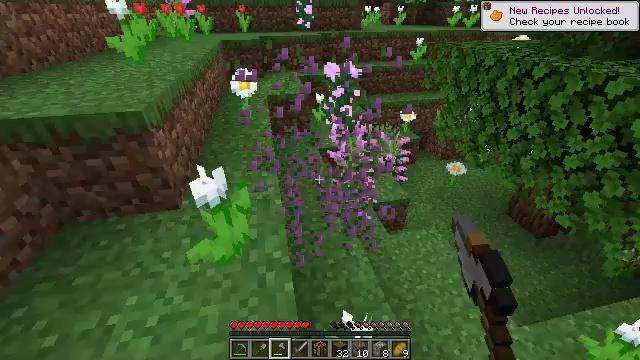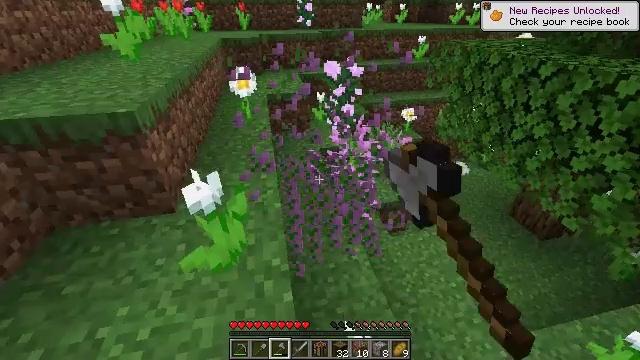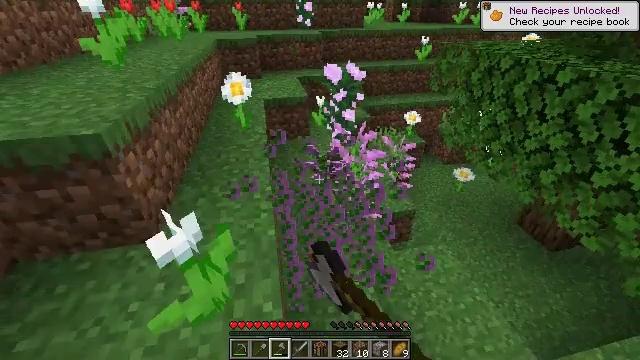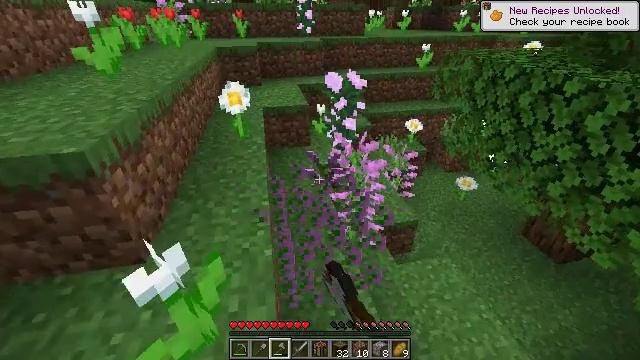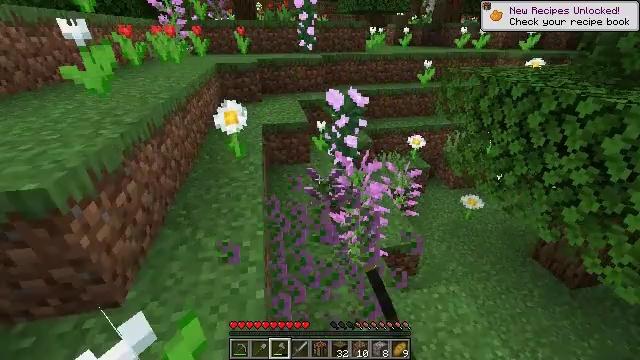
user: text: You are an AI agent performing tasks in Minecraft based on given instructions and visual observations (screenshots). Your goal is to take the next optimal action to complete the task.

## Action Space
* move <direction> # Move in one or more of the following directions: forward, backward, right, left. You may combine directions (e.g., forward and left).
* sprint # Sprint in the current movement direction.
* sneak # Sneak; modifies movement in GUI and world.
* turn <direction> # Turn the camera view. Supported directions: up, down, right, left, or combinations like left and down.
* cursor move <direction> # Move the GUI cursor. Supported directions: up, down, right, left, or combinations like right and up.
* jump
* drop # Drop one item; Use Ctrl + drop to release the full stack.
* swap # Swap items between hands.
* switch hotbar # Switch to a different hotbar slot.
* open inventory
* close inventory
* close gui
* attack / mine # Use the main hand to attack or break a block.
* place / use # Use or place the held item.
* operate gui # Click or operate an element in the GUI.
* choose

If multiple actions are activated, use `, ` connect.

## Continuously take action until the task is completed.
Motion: motion action
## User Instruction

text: Acquire a white tulip by mining it.
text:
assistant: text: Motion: move forward, attack / mine
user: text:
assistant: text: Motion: move forward, attack / mine
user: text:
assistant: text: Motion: move forward, turn up, attack / mine
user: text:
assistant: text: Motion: move forward, turn up, attack / mine
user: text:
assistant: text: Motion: attack / mine